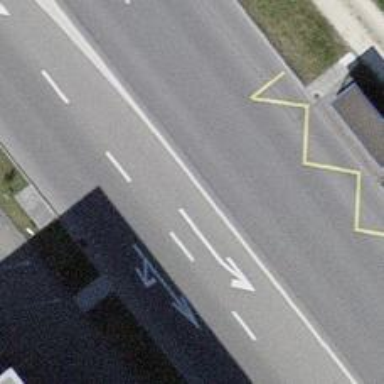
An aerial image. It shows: Bus stop equipped with public transport stop position.